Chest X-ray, PA view. Patient: 67 years old, sex F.
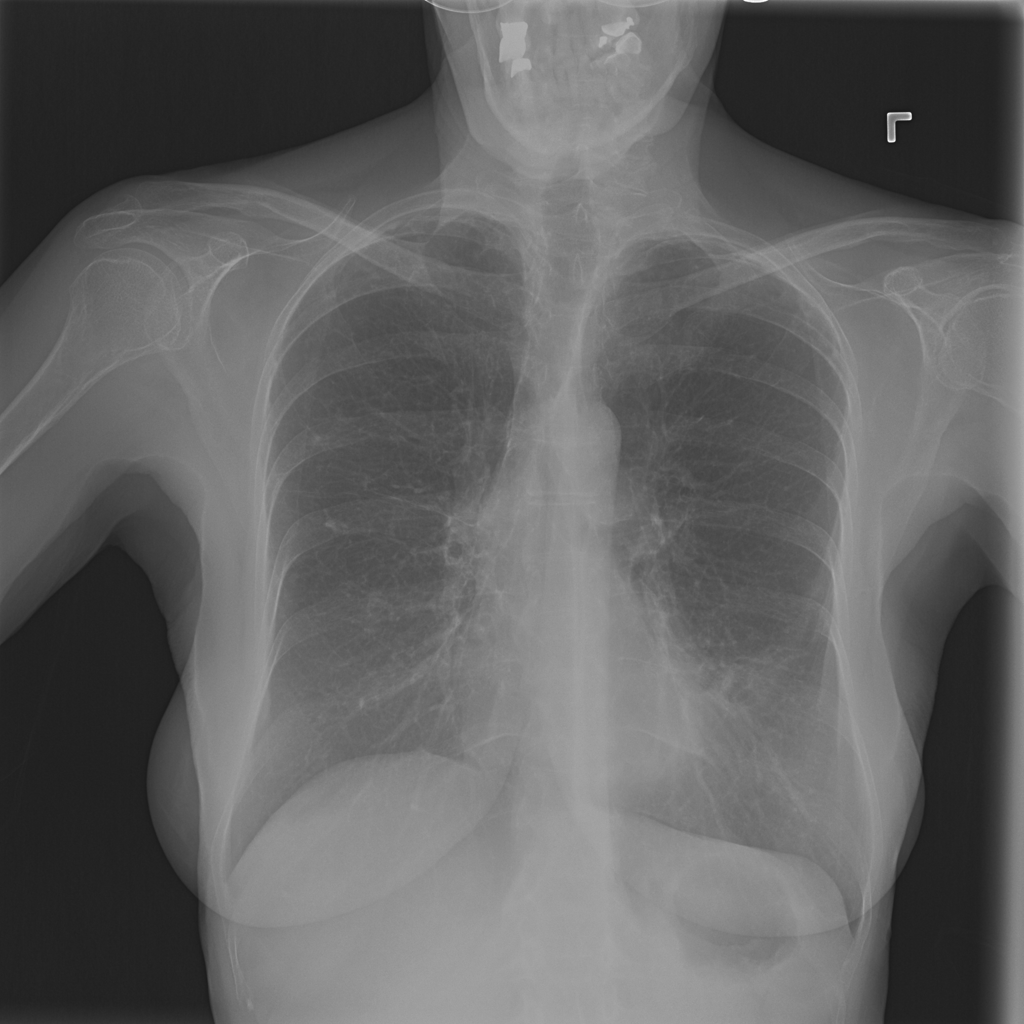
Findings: No Finding